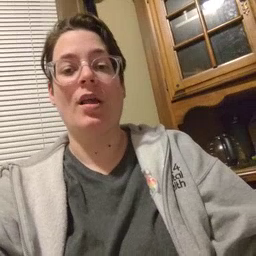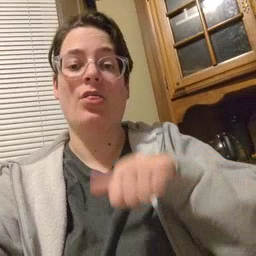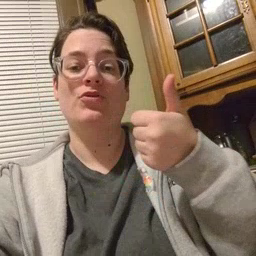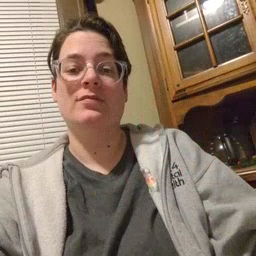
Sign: another